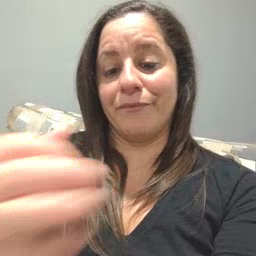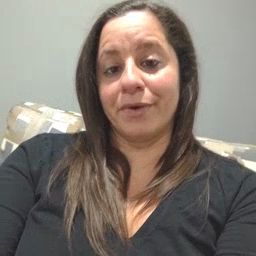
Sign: have